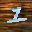
Label: 1